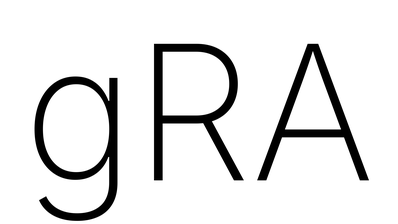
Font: Inter_ExtraLight